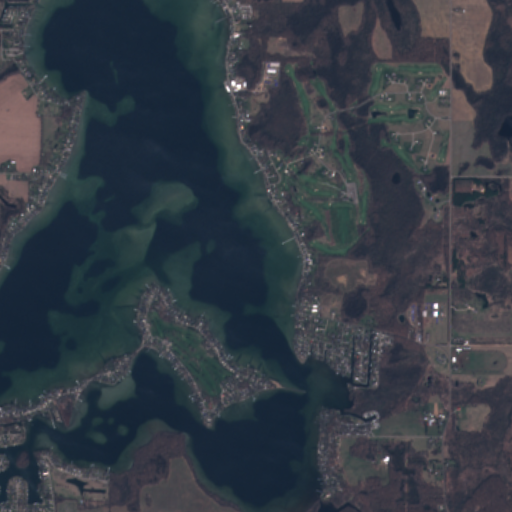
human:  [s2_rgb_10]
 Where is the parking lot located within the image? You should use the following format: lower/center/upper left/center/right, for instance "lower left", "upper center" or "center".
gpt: There is no parking lot in the image.